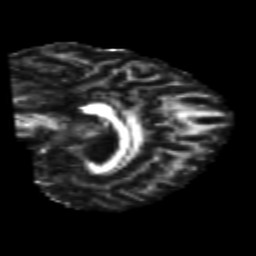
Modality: FA
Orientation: sagittal
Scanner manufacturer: siemens
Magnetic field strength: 3 T
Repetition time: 6.8 s
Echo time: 0.093 s